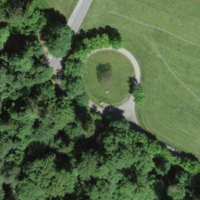
EUNIS habitat code: 44
Species observed at this site:
Juglans regia